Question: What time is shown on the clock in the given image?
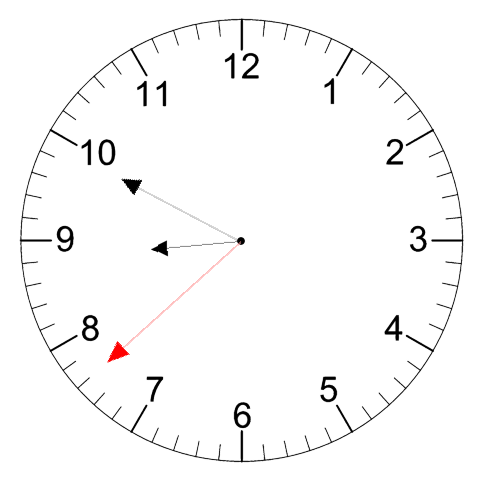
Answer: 08:49:38